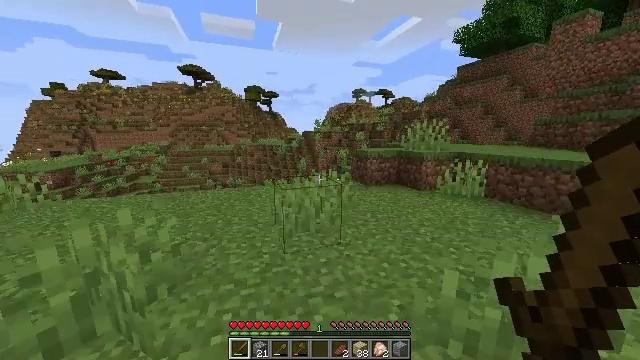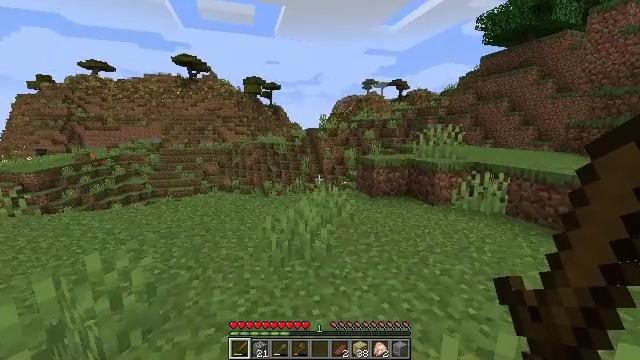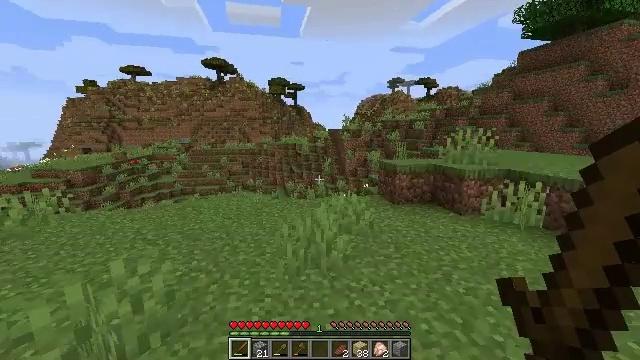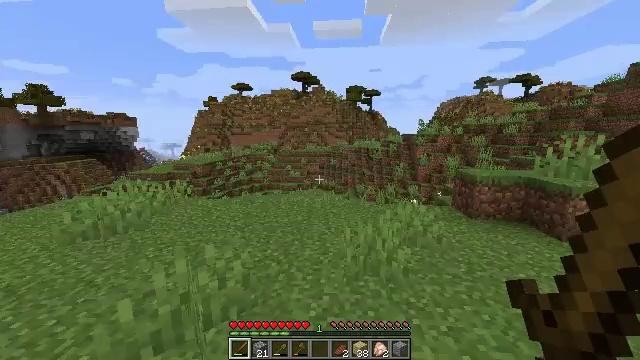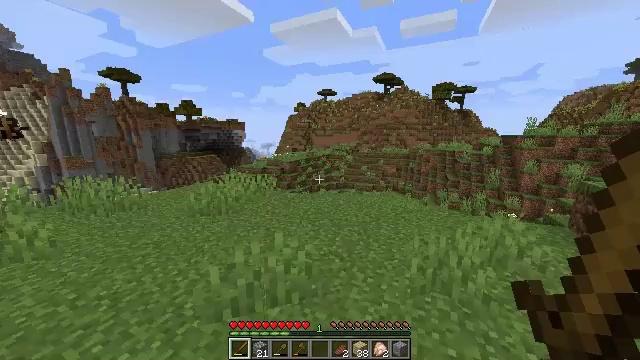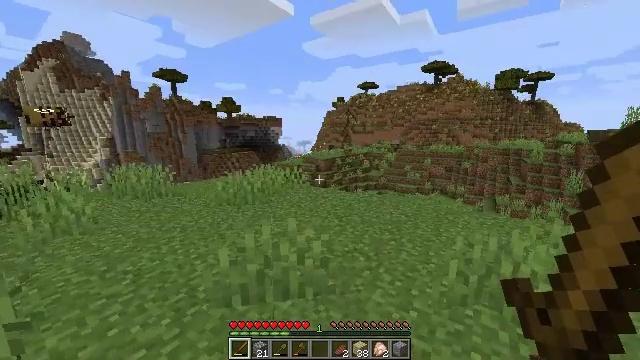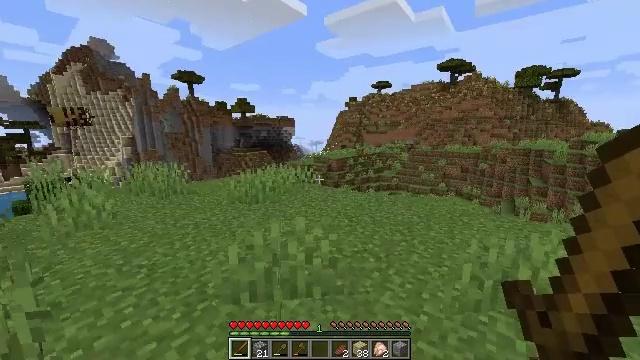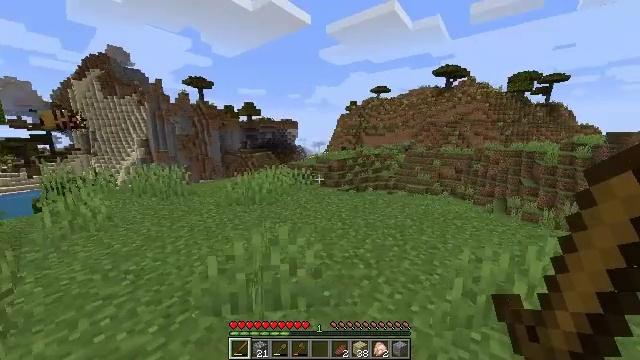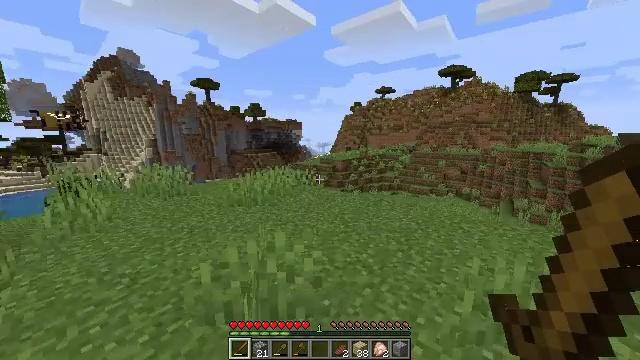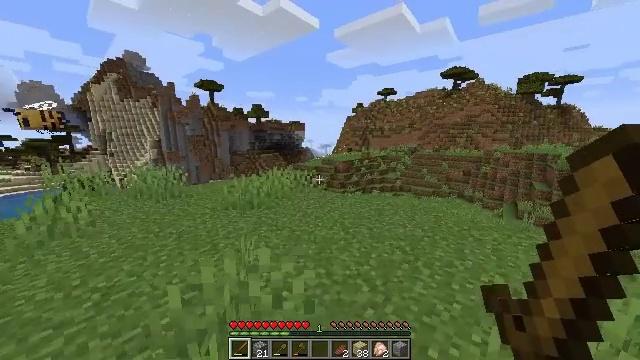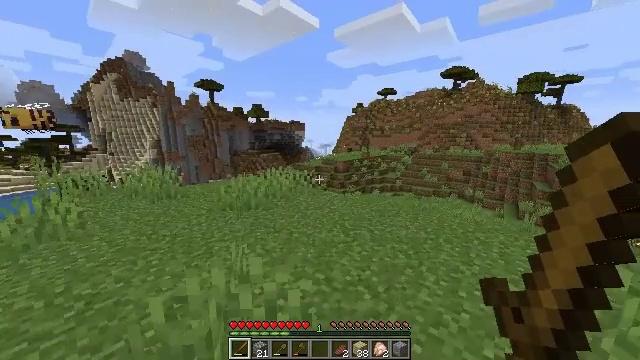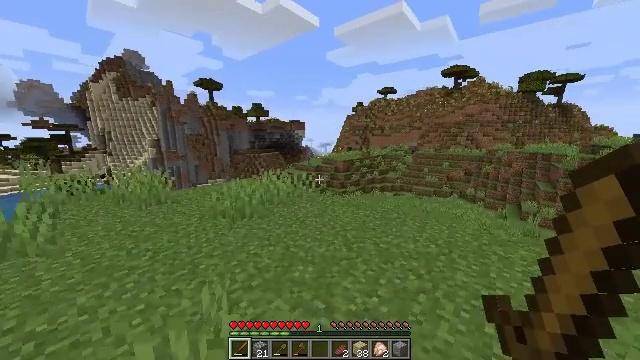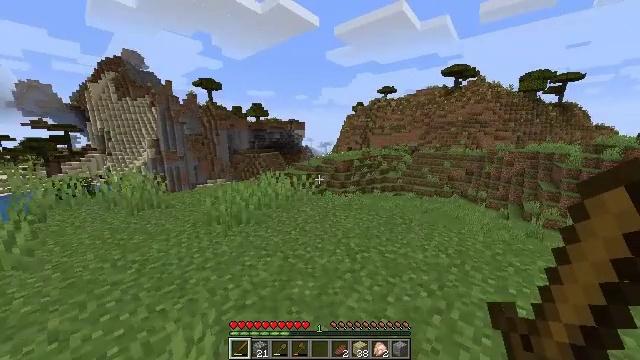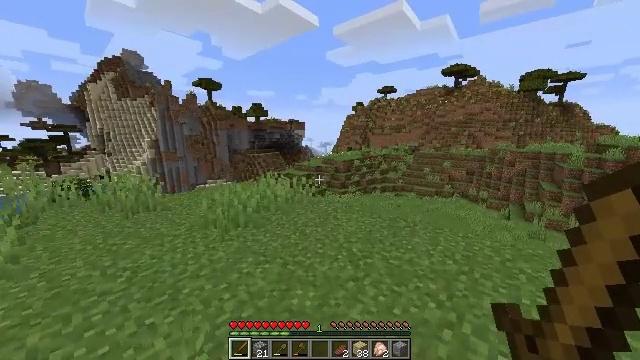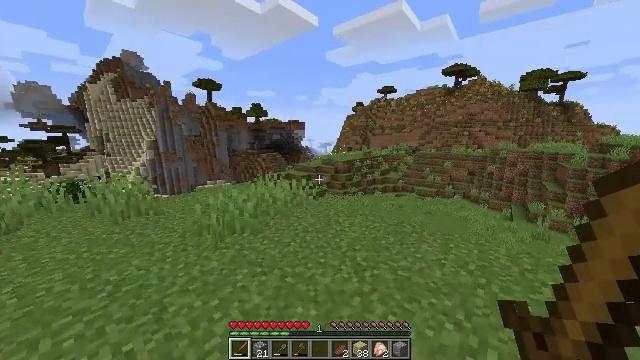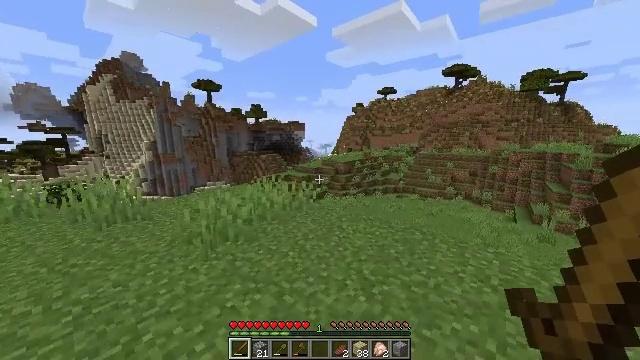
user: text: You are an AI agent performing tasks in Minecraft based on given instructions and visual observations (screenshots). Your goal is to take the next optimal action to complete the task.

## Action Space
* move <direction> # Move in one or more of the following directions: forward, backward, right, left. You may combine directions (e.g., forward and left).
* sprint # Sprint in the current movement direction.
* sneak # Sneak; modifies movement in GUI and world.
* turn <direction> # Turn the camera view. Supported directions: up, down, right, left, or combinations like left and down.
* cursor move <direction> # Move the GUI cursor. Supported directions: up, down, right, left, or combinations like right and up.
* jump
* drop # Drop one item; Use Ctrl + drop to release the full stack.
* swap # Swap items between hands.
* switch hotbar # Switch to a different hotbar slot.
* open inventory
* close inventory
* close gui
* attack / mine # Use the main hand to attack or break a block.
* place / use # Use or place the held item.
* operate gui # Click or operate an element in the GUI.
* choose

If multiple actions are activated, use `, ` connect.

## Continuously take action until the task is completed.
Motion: motion action
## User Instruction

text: Clear birch leaves to get saplings.
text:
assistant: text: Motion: move forward, sprint, turn left, jump
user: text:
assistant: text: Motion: move forward, sprint, turn left, jump
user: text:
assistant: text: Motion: move forward, sprint, turn left, jump
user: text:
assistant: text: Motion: move forward, sprint, turn left, jump
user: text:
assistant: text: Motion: move forward, sprint, turn left, jump
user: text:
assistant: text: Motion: move forward, sprint, turn left, jump
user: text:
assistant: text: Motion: move forward, sprint
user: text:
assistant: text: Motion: move forward, sprint, turn left
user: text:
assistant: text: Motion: move forward, sprint
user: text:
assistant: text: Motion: move forward, sprint
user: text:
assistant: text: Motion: move forward, sprint
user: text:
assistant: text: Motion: move forward, sprint
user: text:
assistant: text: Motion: move forward, sprint
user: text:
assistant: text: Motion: move forward, sprint
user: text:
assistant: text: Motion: move forward, sprint
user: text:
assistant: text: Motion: move forward, sprint
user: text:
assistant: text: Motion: move forward, sprint, turn right
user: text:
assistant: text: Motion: move forward, sprint, turn right and down
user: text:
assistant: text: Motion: move forward, sprint, turn right and down
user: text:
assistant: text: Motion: move forward, sprint, turn right
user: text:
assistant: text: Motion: move forward, sprint, turn right
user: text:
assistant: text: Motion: move forward, sprint, turn right
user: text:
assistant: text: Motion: move forward, sprint
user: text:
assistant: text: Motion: move forward, sprint
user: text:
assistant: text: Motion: move forward, sprint
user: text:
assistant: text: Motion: move forward, sprint
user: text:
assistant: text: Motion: move forward, sprint
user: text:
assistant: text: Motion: move forward, sprint
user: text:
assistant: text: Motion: sprint
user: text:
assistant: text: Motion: no_op